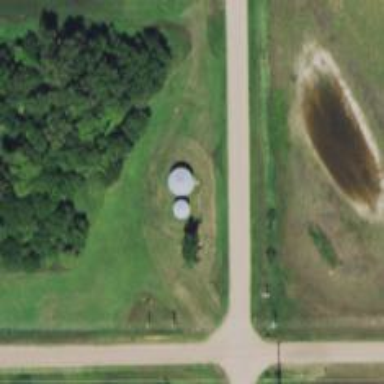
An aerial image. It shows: Silo.